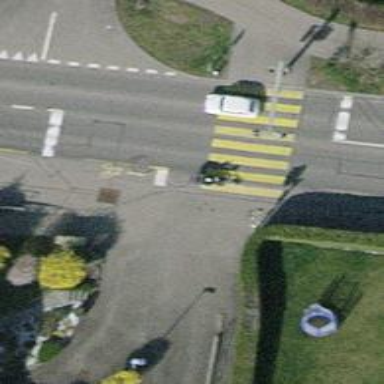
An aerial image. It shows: Crossing with traffic signals.